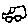
Label: car